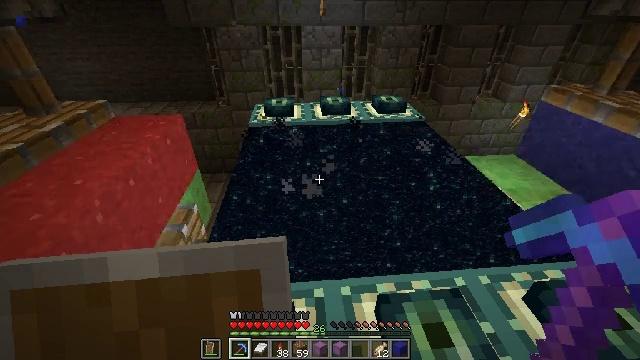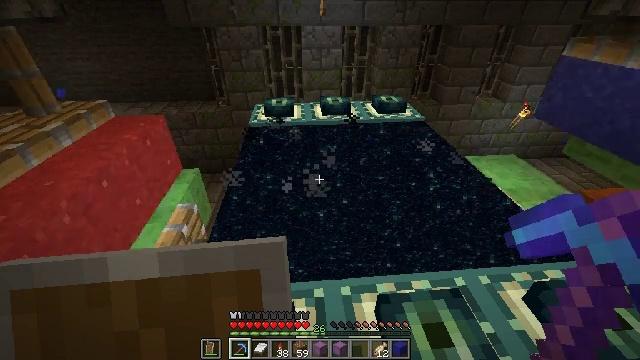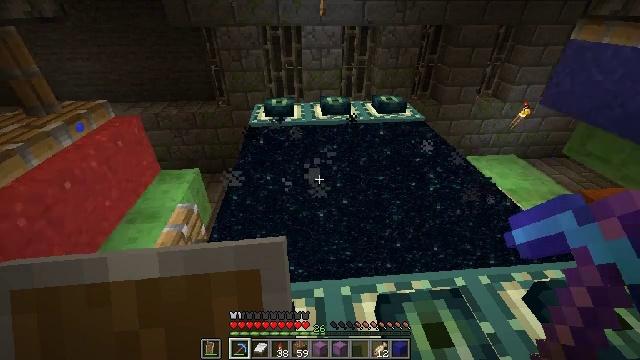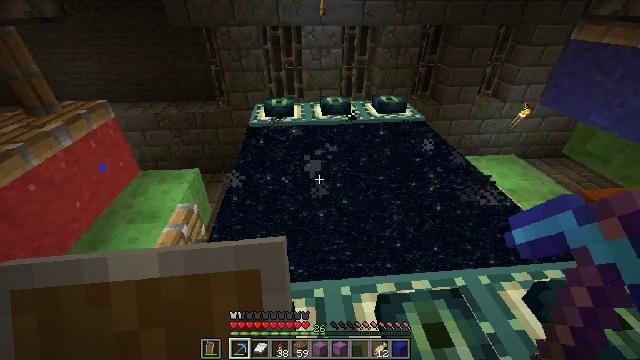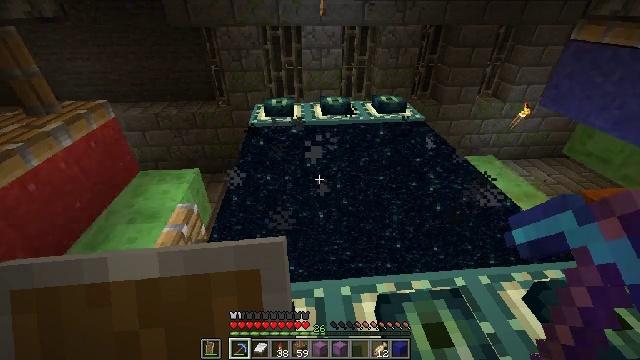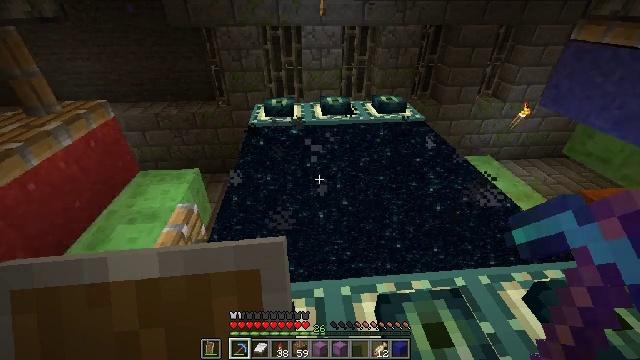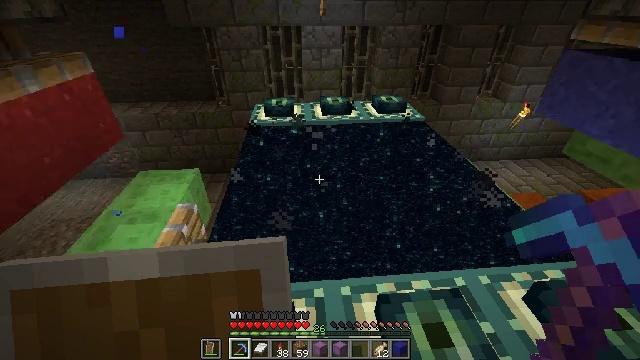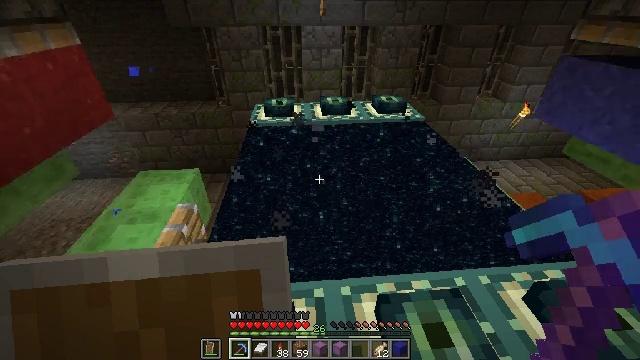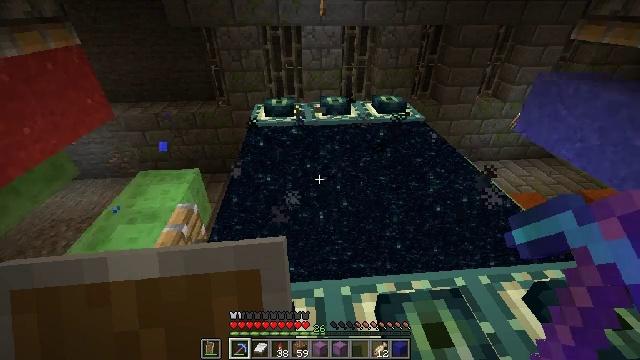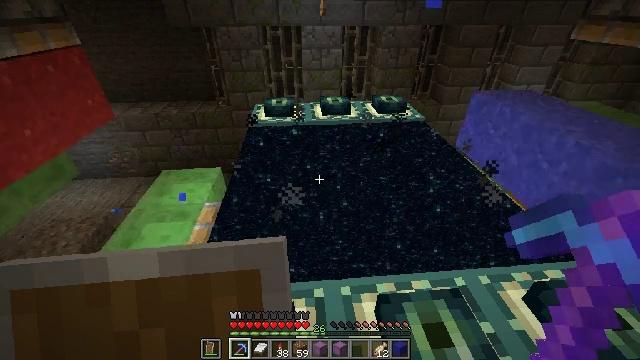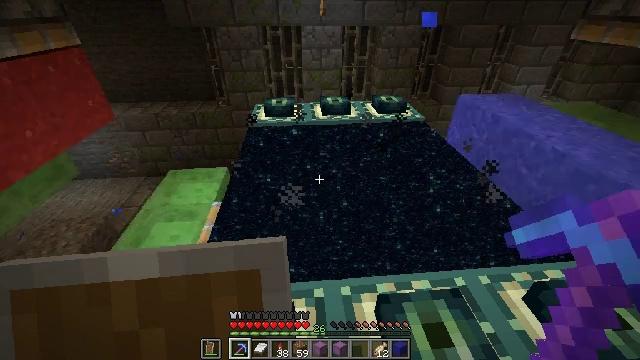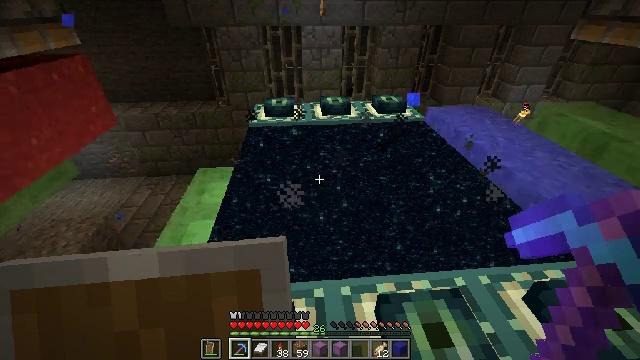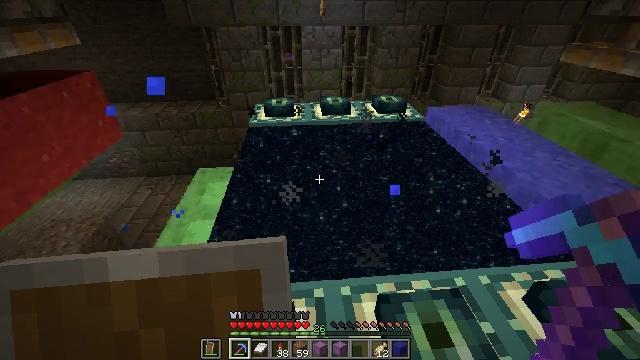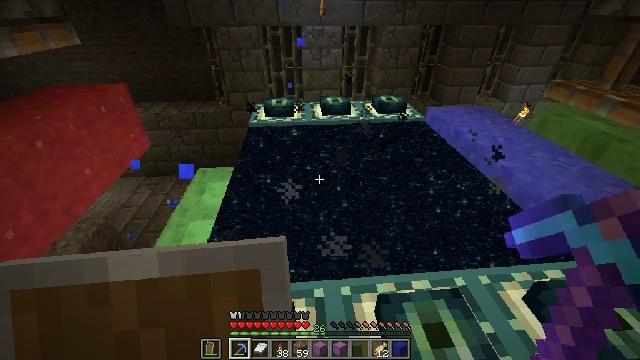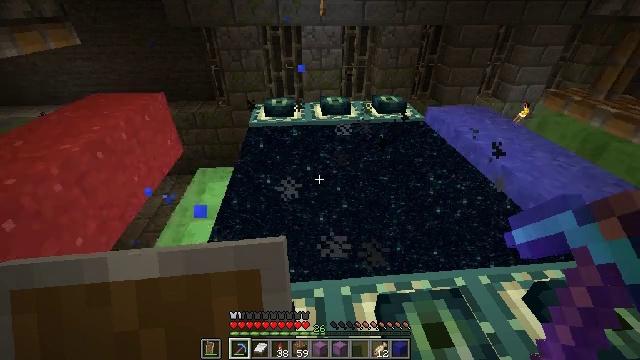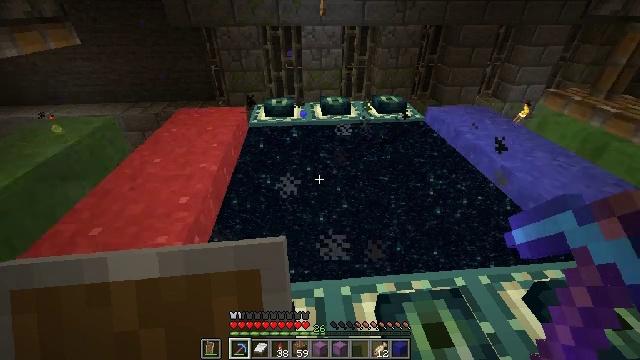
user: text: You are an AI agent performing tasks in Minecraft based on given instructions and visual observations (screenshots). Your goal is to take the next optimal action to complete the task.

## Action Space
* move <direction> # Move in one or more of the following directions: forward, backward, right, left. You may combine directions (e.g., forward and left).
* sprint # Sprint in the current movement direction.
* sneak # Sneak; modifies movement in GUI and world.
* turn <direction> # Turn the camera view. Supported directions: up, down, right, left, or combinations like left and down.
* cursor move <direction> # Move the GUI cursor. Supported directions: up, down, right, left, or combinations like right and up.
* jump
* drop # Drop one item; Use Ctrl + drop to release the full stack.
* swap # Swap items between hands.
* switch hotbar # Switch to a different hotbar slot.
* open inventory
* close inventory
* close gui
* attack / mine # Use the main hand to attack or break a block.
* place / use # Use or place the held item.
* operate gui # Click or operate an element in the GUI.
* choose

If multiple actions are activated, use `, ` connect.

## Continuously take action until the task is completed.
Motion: motion action
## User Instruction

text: Dig up the blue concrete powder.
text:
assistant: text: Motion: no_op
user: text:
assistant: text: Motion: no_op
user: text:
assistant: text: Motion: no_op
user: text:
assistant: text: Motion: no_op
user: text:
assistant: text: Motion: no_op
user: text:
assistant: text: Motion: no_op
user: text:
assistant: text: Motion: no_op
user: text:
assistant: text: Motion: no_op
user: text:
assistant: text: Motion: no_op
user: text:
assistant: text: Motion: no_op
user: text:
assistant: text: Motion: no_op
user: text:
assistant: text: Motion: no_op
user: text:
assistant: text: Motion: no_op
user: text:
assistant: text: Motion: no_op
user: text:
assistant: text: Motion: no_op
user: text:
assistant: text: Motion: no_op
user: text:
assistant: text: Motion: no_op
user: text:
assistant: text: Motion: no_op
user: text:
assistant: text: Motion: no_op
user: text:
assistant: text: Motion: no_op
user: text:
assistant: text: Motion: no_op
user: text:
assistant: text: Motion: no_op
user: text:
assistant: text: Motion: no_op
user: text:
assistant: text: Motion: no_op
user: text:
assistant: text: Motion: no_op
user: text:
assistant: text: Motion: no_op
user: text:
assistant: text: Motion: no_op
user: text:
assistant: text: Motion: no_op
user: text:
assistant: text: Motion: no_op
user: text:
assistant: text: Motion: no_op